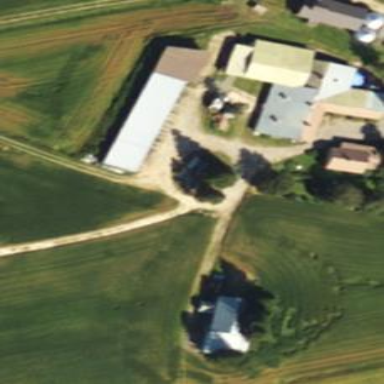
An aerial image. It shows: Farmyard area.